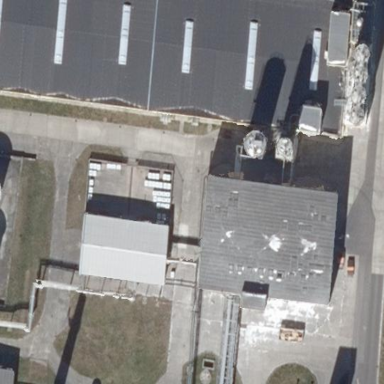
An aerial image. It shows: Industrial building.